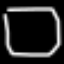
Label: octagon